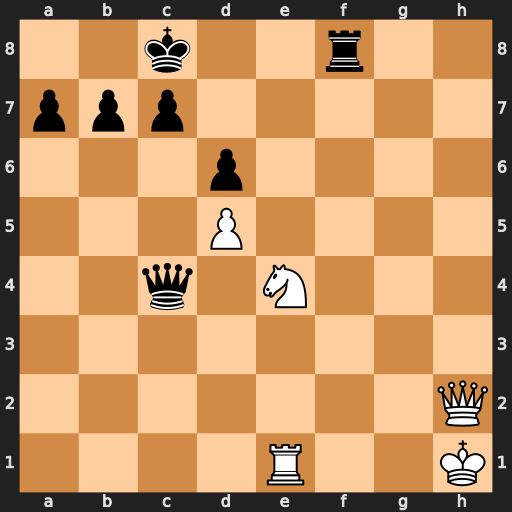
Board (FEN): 2k2r2/ppp5/3p4/3P4/2q1N3/8/7Q/4R2K
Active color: w
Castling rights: -
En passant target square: -
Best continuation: Qh6 Rd8 Nxd6+ cxd6 Rc1 Qxc1+ Qxc1+